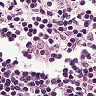
Metastatic tissue present: no